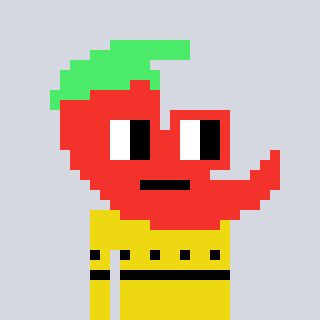
a pixel art character with square red glasses, a chilli-shaped head and a yellow-colored body on a cool background